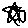
Label: star